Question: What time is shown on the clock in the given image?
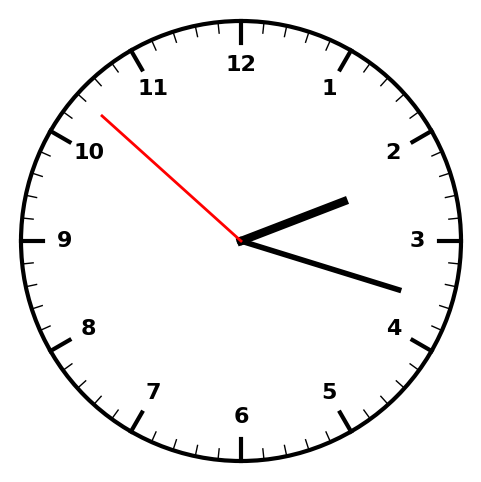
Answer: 02:17:52